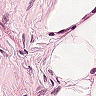
Metastatic tissue present: yes